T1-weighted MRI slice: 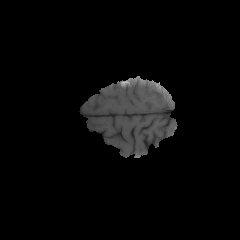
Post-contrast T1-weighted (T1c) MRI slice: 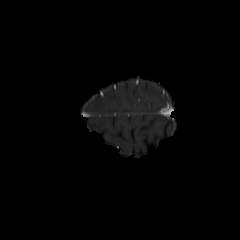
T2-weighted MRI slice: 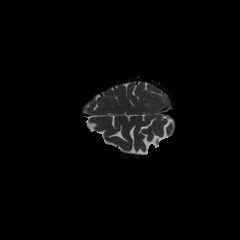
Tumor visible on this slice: no